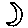
Label: moon